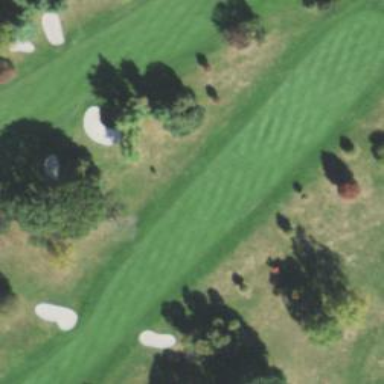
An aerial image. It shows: Golf hole.